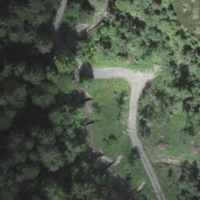
EUNIS habitat code: 43
Species observed at this site:
Sanicula europaea
Petasites albus